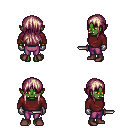
a pixel art fantasy rpg character, female body template, orc, green skin, maroon long-sleeve shirt, magenta pants, white blonde unkempt hairstyle, metal gloves, maroon shoes, dagger, four views (front, back, left, right), 2x2 character sprite sheet, small pixel art, hard edges, no anti-aliasing